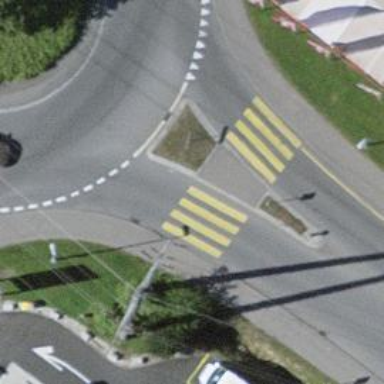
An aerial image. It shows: Footway located on traffic island.